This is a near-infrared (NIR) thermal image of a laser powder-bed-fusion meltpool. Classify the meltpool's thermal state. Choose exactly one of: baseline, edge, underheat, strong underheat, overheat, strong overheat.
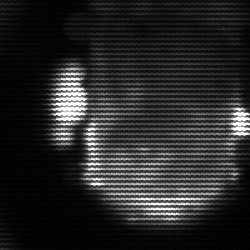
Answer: baseline